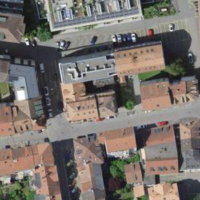
EUNIS habitat code: 54
Species observed at this site:
Cardamine flexuosa
Chelidonium majus